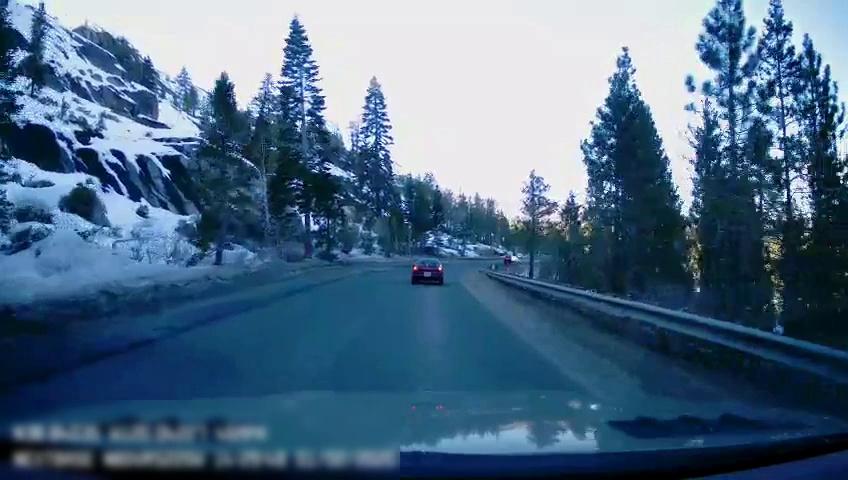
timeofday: Day
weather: Sunny
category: Drivable Space
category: Vehicles | Car
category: Lanes | Current Lane